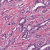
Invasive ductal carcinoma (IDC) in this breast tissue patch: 1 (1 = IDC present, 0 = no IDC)